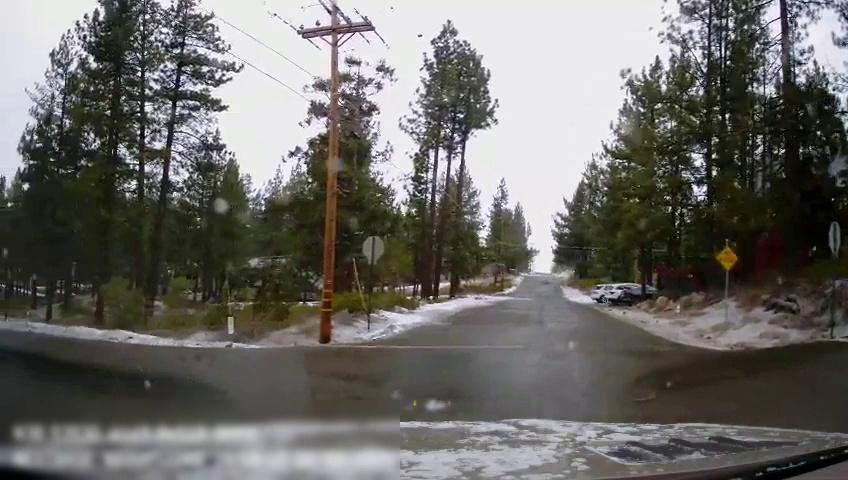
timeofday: Day
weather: Snowy
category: Drivable Space
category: Vehicles | SUV
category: Vehicles | Car
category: Traffic | Signs